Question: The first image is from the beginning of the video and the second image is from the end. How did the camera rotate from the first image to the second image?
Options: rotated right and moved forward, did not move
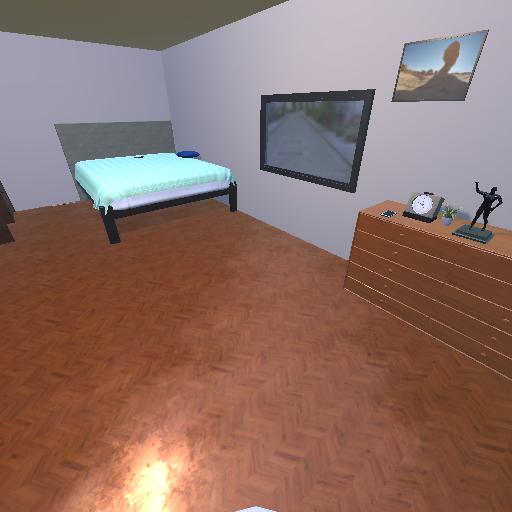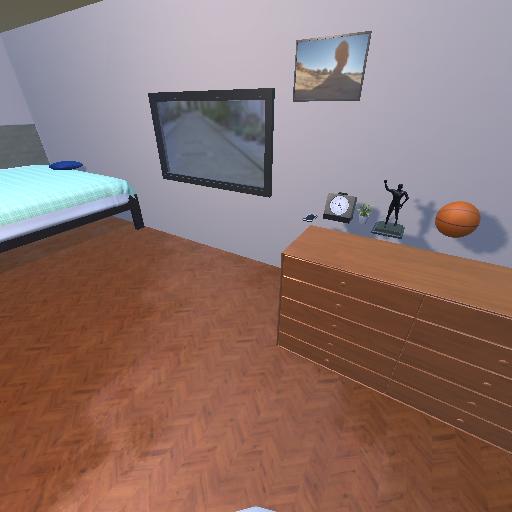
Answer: rotated right and moved forward